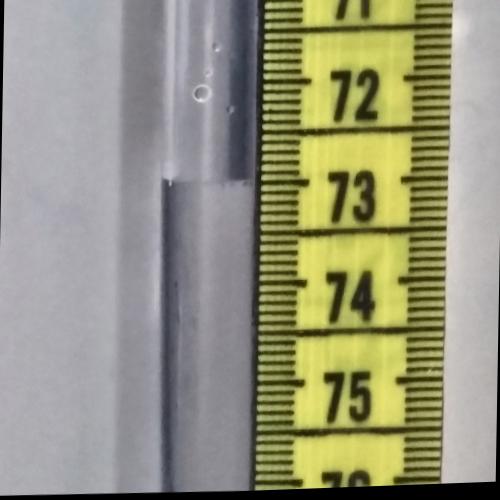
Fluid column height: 73.0 cm